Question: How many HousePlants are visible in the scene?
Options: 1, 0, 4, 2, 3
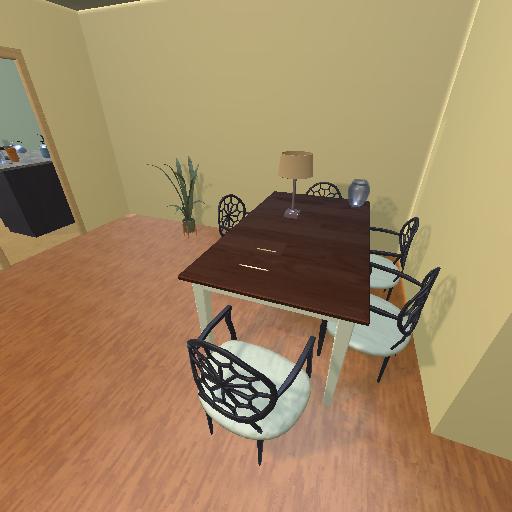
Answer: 1